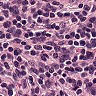
Metastatic tissue present: no